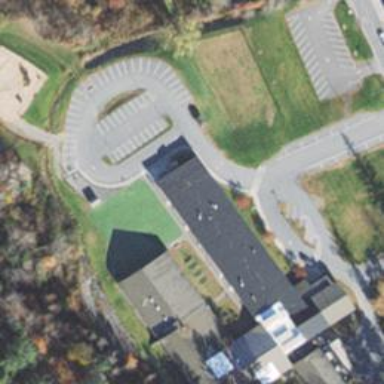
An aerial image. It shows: School.